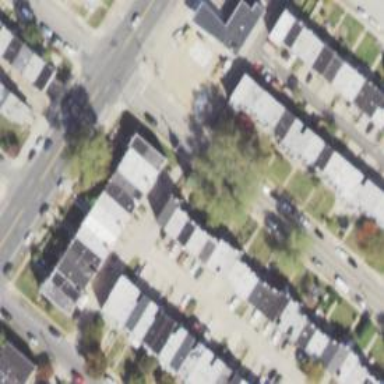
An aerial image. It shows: Alleyway designated as service road.